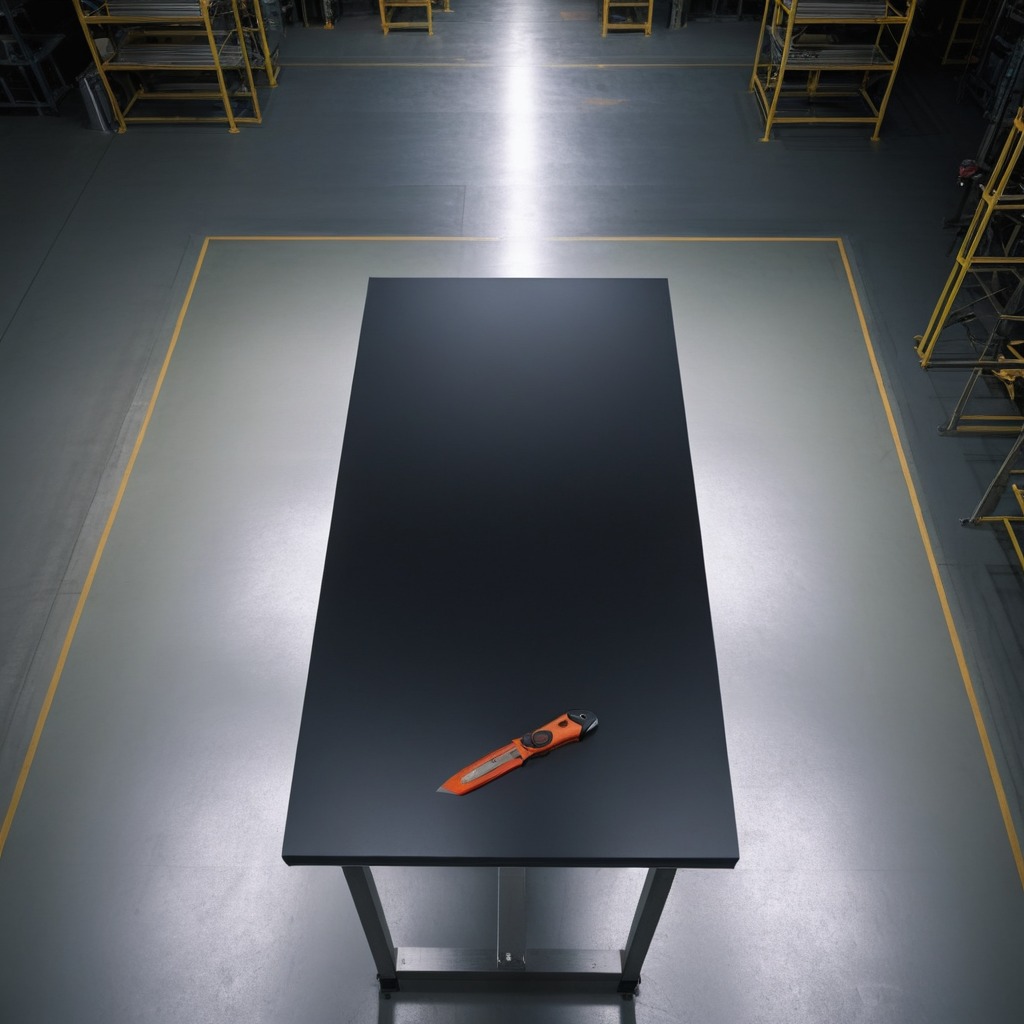
A utility knife lies on the tabletop in the evening.